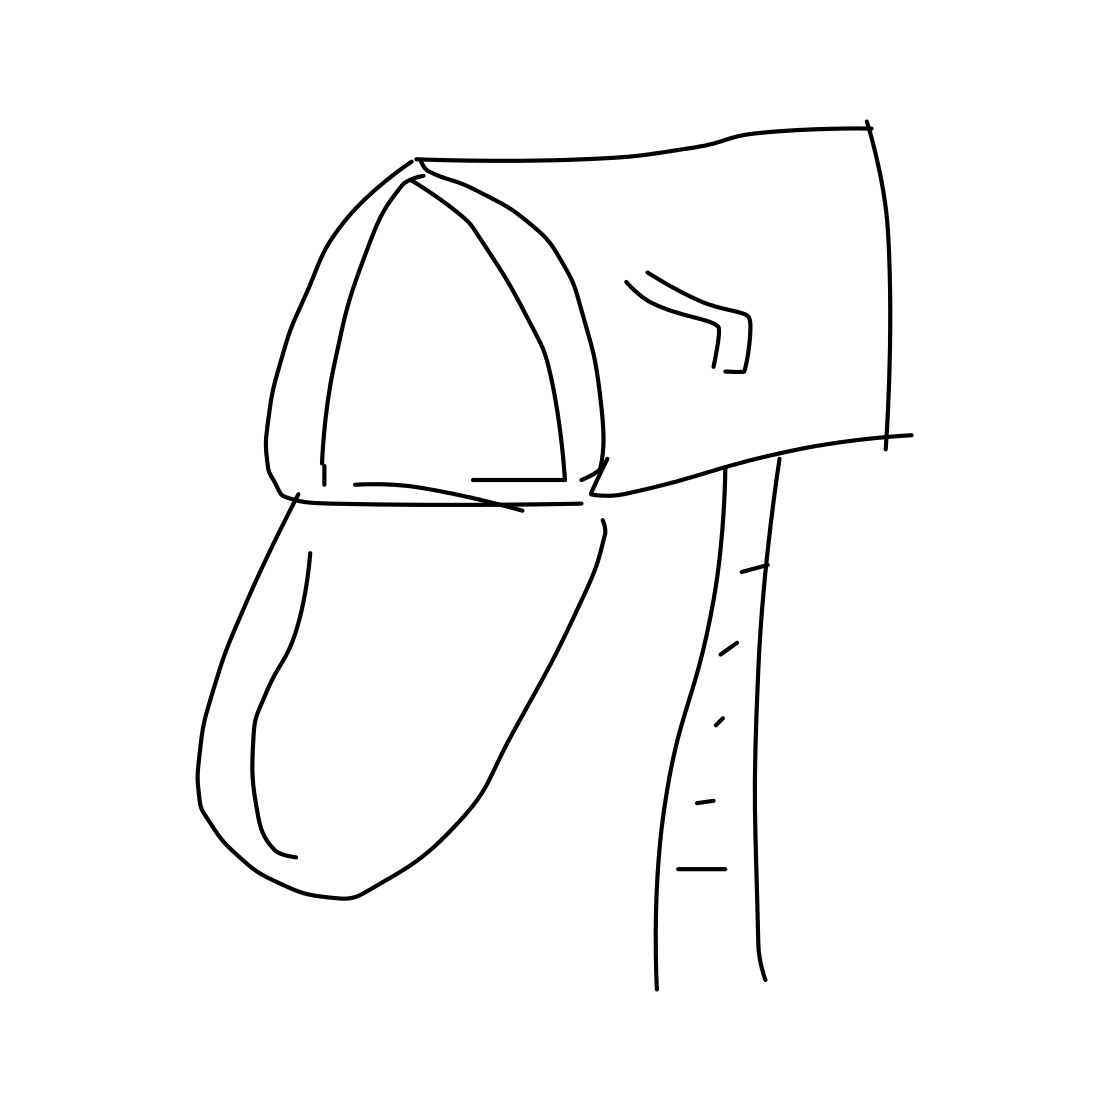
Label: mailbox